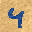
Label: 4